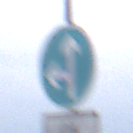
Verkehrszeichen: VorgeschriebeneFahrtrichtungGeradeausOderLinks
Zusatzzeichen unten: EinspurigeFahrzeugeFrei1
Umgebung: Outdoor, Nature
Tageszeit: MorningAfternoon
Wetter: Overcast
Licht: Natural
Jahreszeit: NotSpecified
Kontrast: LowContrast